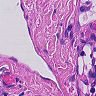
Metastatic tissue present: no